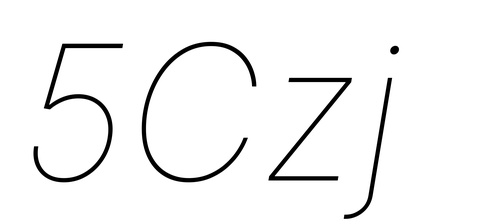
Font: Inter-Italic_Thin_Italic